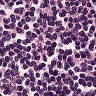
Metastatic tissue present: no